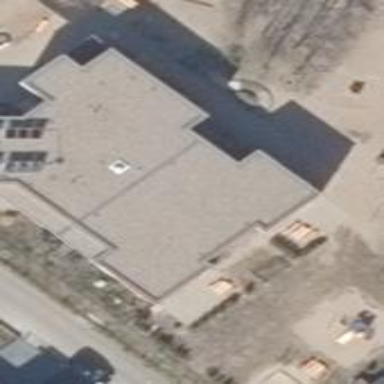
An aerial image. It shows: Kindergarten building.